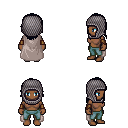
a pixel art fantasy rpg character, female body template, human, dark skin, gray cape, teal pants, raven long hairstyle, chain hood, cloth bracers, four views (front, back, left, right), 2x2 character sprite sheet, small pixel art, hard edges, no anti-aliasing